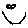
Label: smiley face